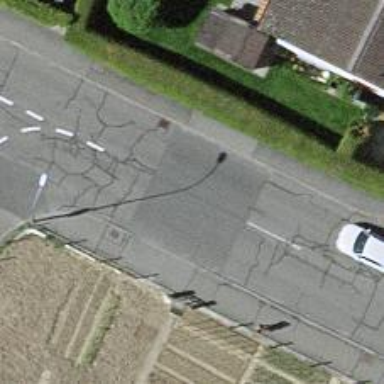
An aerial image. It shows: Unmarked road crossing.